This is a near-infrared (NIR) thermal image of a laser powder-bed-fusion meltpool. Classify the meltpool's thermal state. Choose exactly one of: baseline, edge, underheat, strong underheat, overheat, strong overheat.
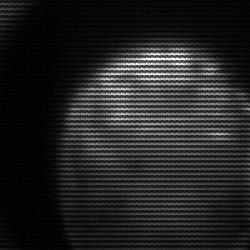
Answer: edge